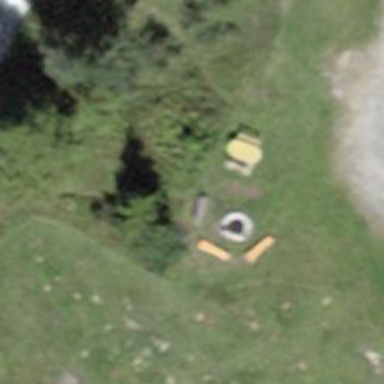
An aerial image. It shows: Barbecue facility.